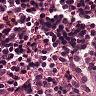
Metastatic tissue present: no